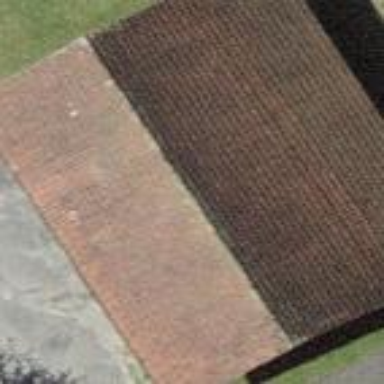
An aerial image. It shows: Garage building.